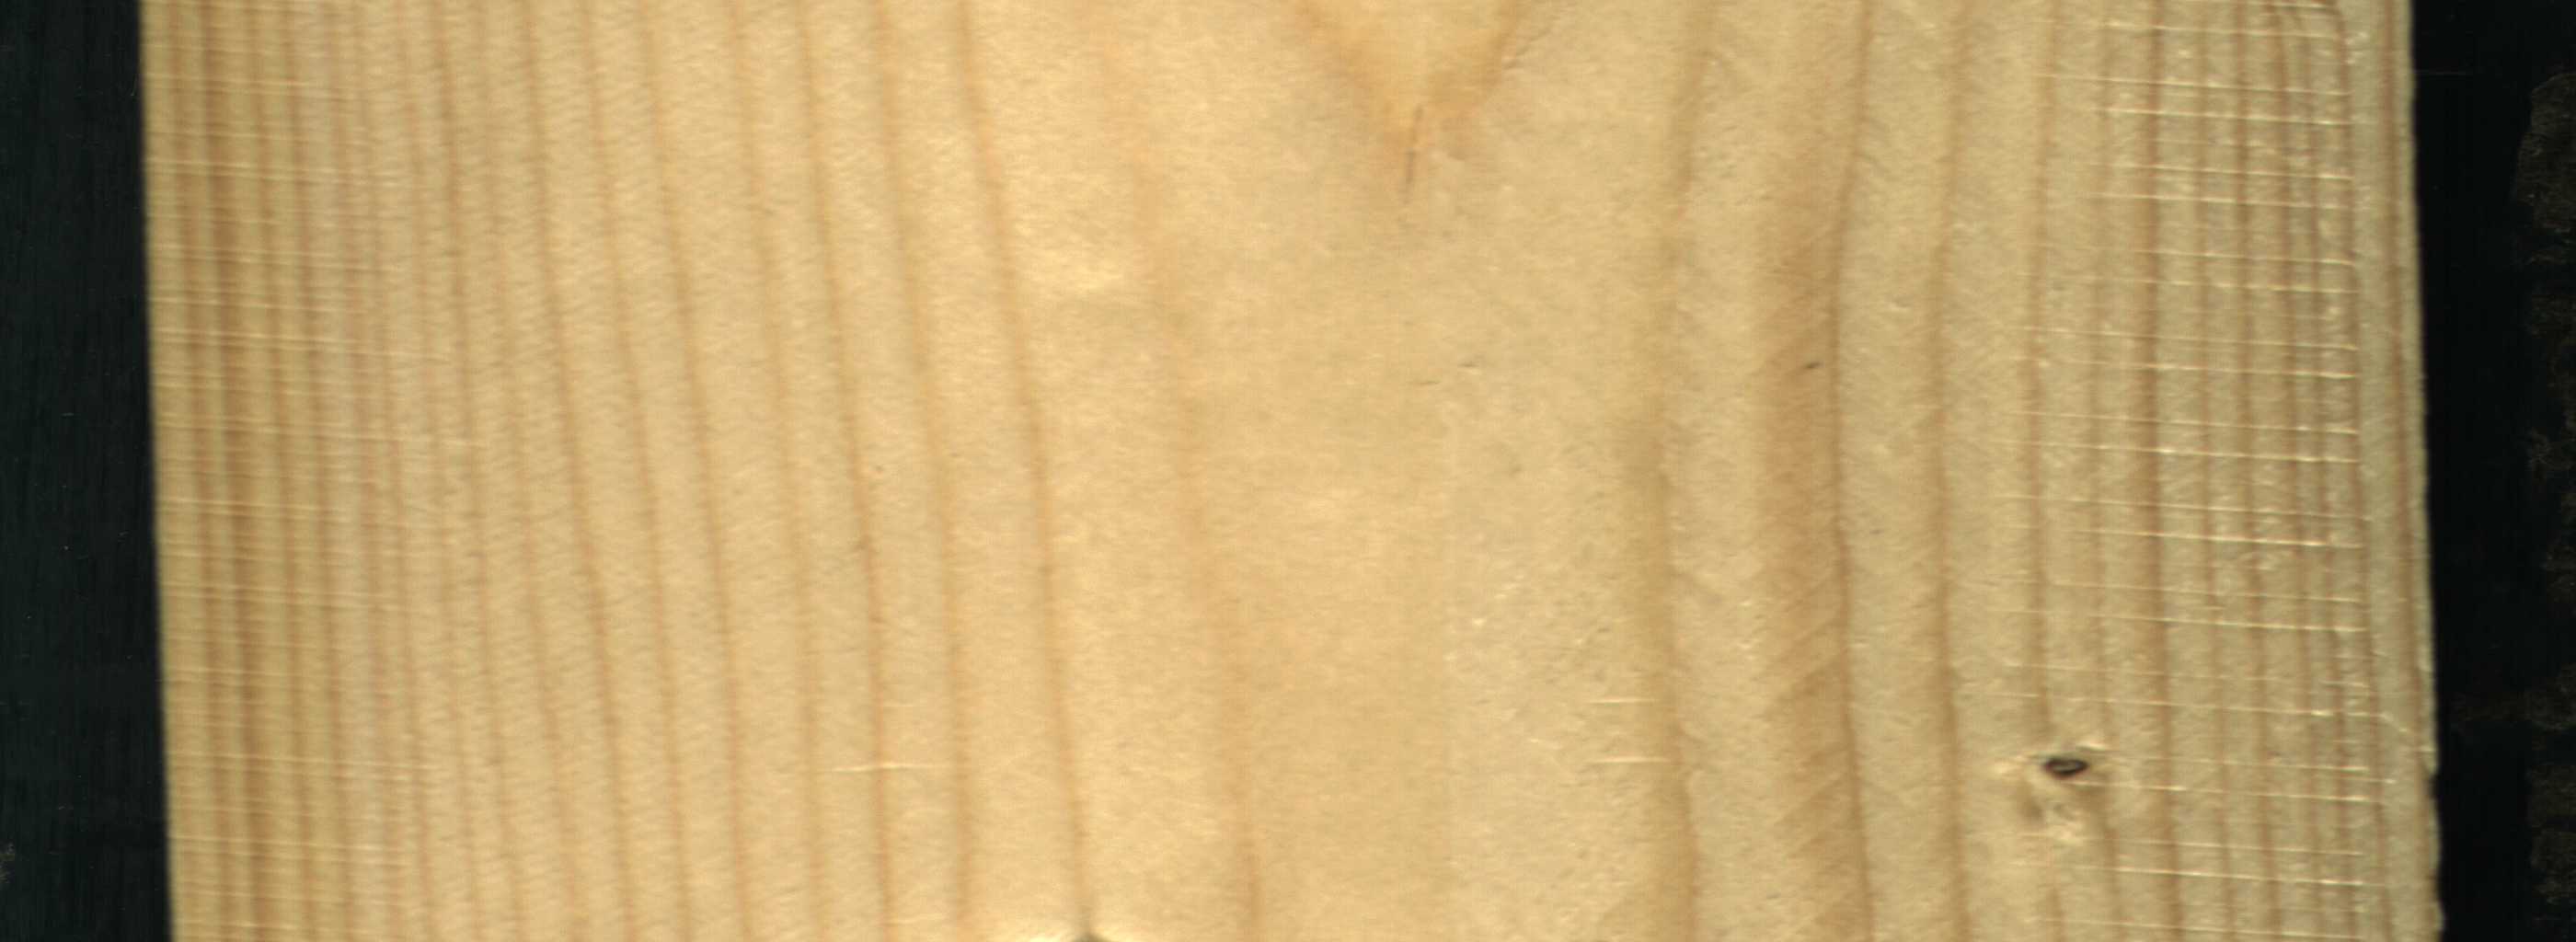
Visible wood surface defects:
Dead_Knot